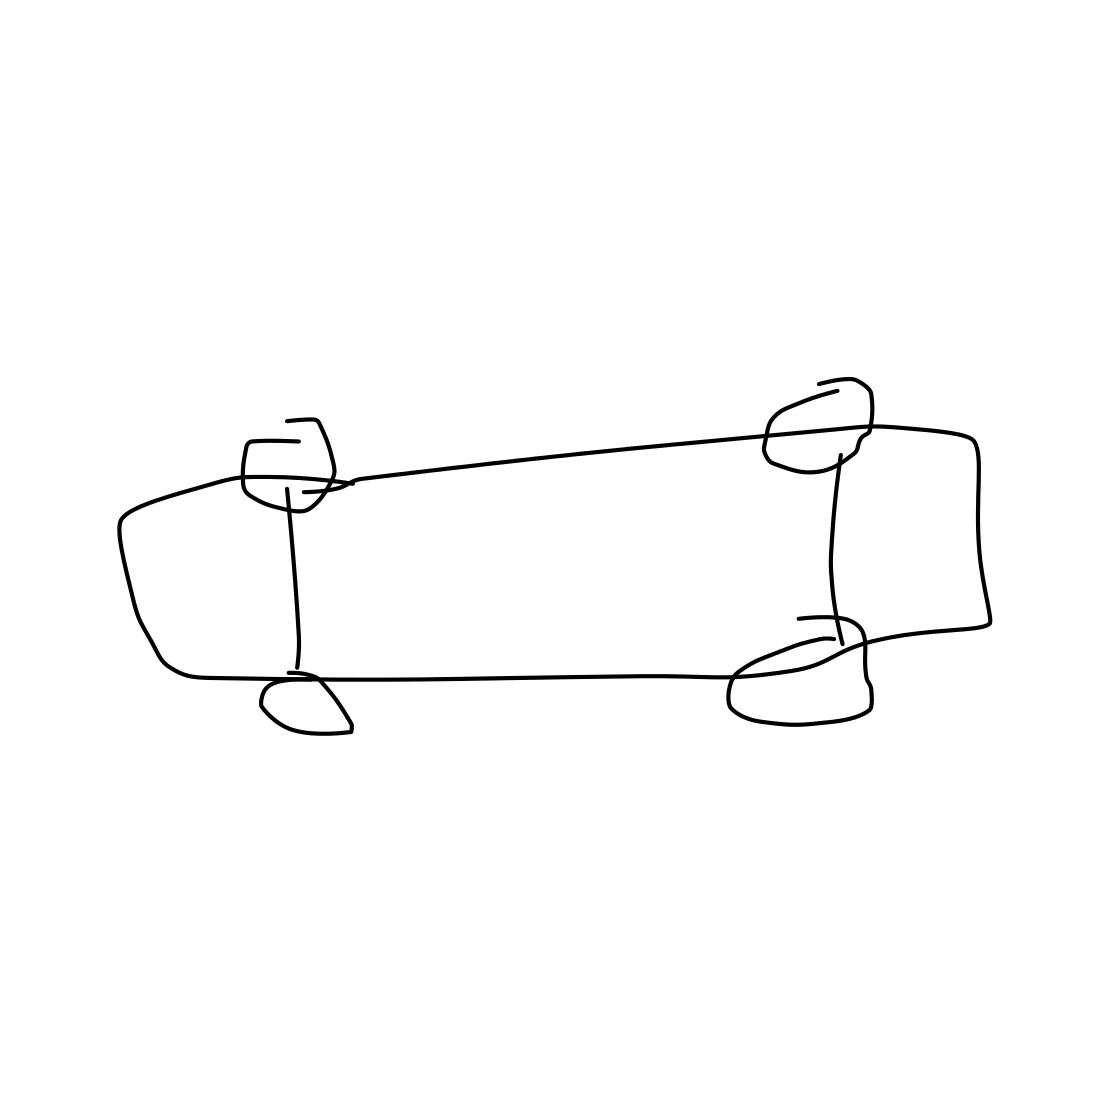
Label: skateboard